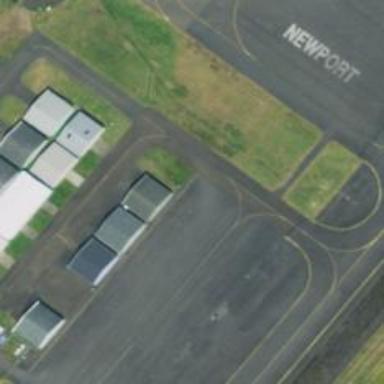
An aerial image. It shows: Image of taxiway at airport.